Question: I have this:
'''
//Verification status
$query = "SELECT name,verified FROM users";
$stmt = mysqli_stmt_init($con);
$stmt->prepare($query);
$stmt->execute();
$result2=$stmt->get_result();
$posterInfo = mysqli_fetch_assoc($result2);
'''
The query responds something like:

I want to pull out the information based on the left from (name) and return verified status. This is what I tried:
'''
$posterInfo['dx_dt']
'''
That should return 'y'. If I used:
'''
$posterInfo['NotCheshire']
'''
It should return 'n'.
However, that doesn't work. What should I do?
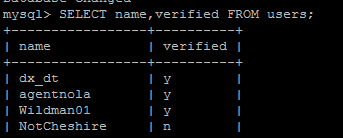
Answer: Add a WHERE clause to the SELECT query.
'''
$query = "SELECT name,verified FROM users WHERE name = "agentnola"";
'''
Or as your code suggests:
'''
$query = "SELECT name,verified FROM users WHERE name = "".$ row ["poster"].""";
'''
You should create an associative array using PHP
'''
$posterInfo = array ();
while ($row = mysqli_fetch_assoc($result2)) {
$posterInfo[$row["name"]] = $row["verified"];
}
'''